Question: '''
int x = 100;
int y = 100;
int width = 250;
int height = 250;
int border = 10;
int top = y + border;
int bottom = y + height;
int left = x + border;
int right = x + width;
static int vertices[] = {
x, y, //0
right, y, //1
right, bottom, //2
x, bottom, //3
left, top, //4
right - border, top, //5
right - border, bottom - border, //6
left, bottom - border, //7
left, top + (height - border - border) * 0.5,
right - border, top + (height - border - border) * 0.5
};
static unsigned int indices[] = {
0, 1, 4, 5, //top border
5, 1, 6, 2, //right border
2, 6, 3, 7, //bottom border
7, 4, 3, 0, //left border
4, 5, 8, 9,
8, 9, 7, 6,
};
static unsigned char colors[] = {
0x00, 0x00, 0x00,
0x00, 0x00, 0x00,
0x00, 0x00, 0x00,
0x00, 0x00, 0x00,
0xff, 0x00, 0x00,
0xff, 0x00, 0x00,
0xff, 0x00, 0x00,
0xff, 0x00, 0x00,
0x00, 0xff, 0x00,
0x00, 0xff, 0x00,
0x00, 0xff, 0x00,
0x00, 0xff, 0x00,
0x00, 0x00, 0xff,
0x00, 0x00, 0xff,
0x00, 0x00, 0xff,
0x00, 0x00, 0xff,
};
'''
My current undesired output:

Is it possible to apply a single color on a single quad in this kind of implementation?
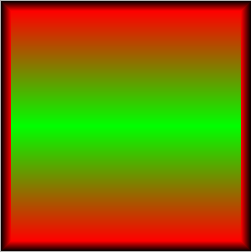
Answer: It's a common misconception that "Vertex" means "position". A vertex is the whole combination of its attributes, among them position, color, texture coordinate, etc. etc. If one of the attributes between two vertices differs, the vertices are not the same.
I think the rest should be obvious.